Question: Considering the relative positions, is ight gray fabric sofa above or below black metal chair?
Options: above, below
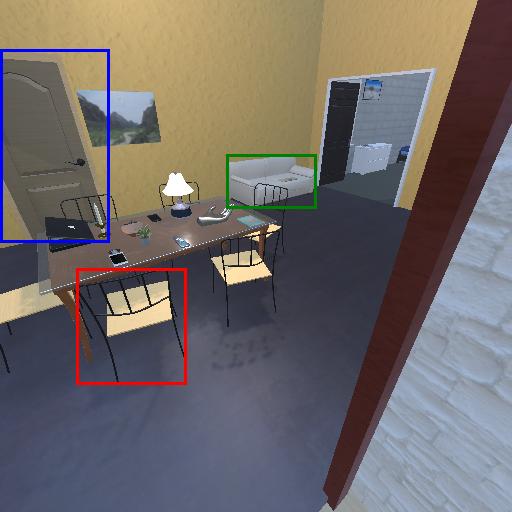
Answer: above